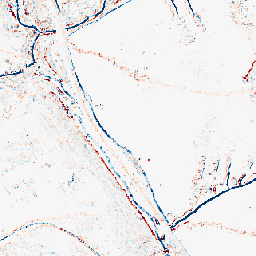
Category: morphological
Decomposition family: morphological_square
Decomposition parameters: operation: average
size: 3
Upsampling method: area
Upsampling parameters: scale: 8
Upsampling scale: 8